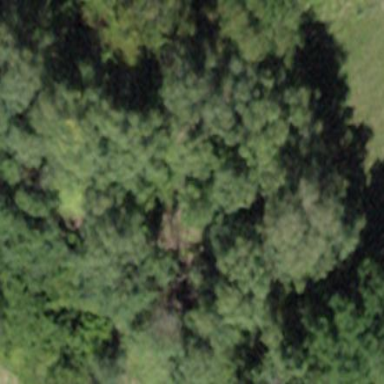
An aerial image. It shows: Forest area.